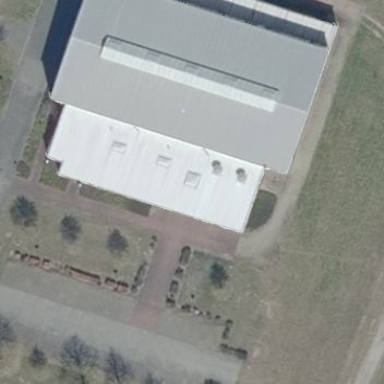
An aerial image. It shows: Sports centre with sports hall.